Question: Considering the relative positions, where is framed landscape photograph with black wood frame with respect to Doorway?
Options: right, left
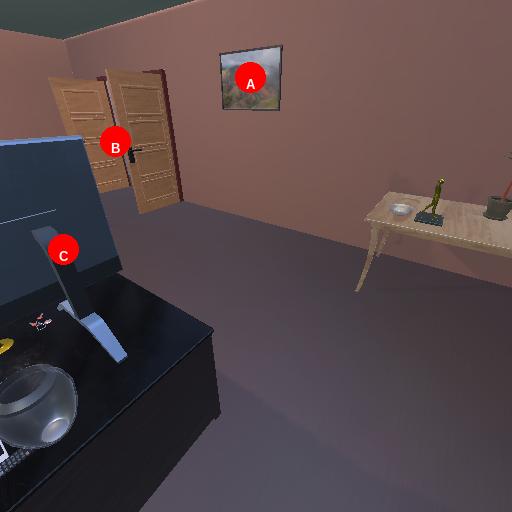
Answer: right